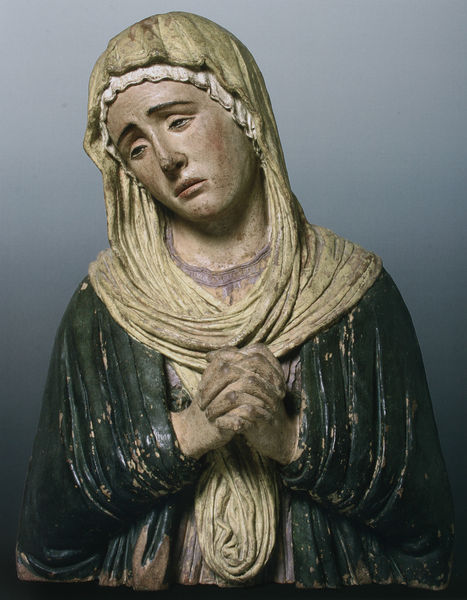
Titel: Weinende Maria
Künstler: Andrea Riccio
Standort: Padua
Institution: San Canziano
Schlagwörter: blau, kopf, umhang, weiß, gelb, grün, ausschnitt, frau, hell, hintergrund, holz, kleid, mund, nase, schwarz, stirn, schal, schleier, tuch, beige, haube, augen, bibel, falten, gesicht, kragen, tod, tot, trauer, ärmel, bildnis, hals, hände, kirche, figur, gewand, tücher, mutter, augenbrauen, renaissance, schulter, schultern, traurig, skulptur, statue, kopfbedeckung, farbig, farbe, violett, ausdruck, gefaltet, kopftuch, bouche, jaune, manteau, nez, sourcils, vert, überwurf, faltenwurf, glatt, plastik, ellenbogen, geneigt, bemalt, foto, religion, weinen, blanc, mundwinkel, beten, gebet, statuette, augenlider, heulen, verzweiflung, halboffen, runzeln, jesus, leid, leiden, qual, schmerz, hingabe, andacht, betende, religiös, drapé, heilige, gefasst, gesichtszüge, femme, maria, madonna, magdalena, schmerzen, christ, lamentation, mort, pieta, prière, trauern, bitte, bois, peinture, fassung, main, sohn, robe, schnitzen, bitten, weinend, ocre, voile, madonne, marie, profil, vierge, tristesse, holzskulptur, verzerrt, couleur, gothique, église, emotion, linde, heiligenfigur, cape, kummer, sculpture, moyen age, buste, triste, visage, russe, allemagne, melancolie, mater, peint, maphorion, schnitzfigur, farbfassung, leidend, handhaltung, verwittert, marbre, quälen, mains, tunique, verte, abblättern, piété, icone, deuil, schmerzensmutter, leidende, mater dolorosa, pleur, pleurs, levres, mains croisées, prier, mauve, madeleine, pathos, terre cuite, peinte, deploration, larmes, tristess, châle, penchée, mains jointes, tilleul, affliction, pleurer, passion, sculpture médiévale, polychrome, jaun, viege, mauveé, orante, jointes, oratoire